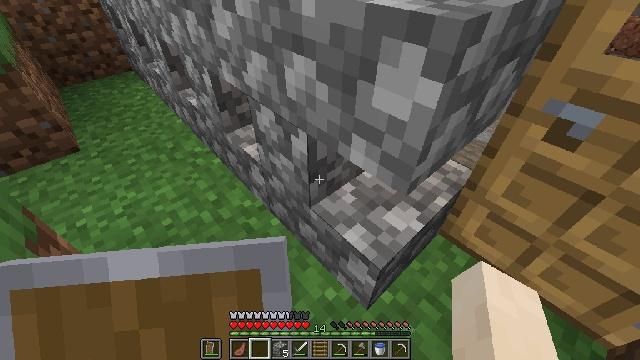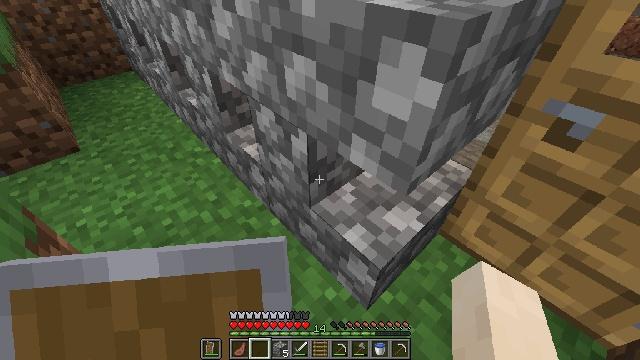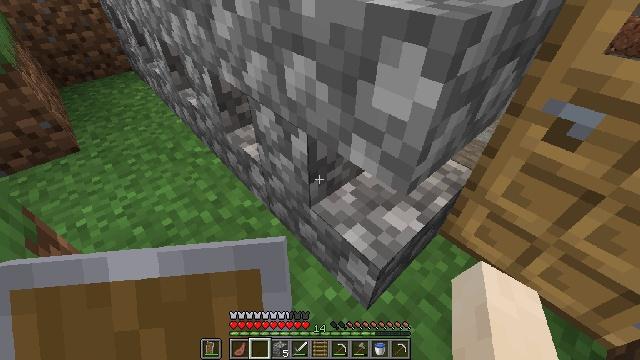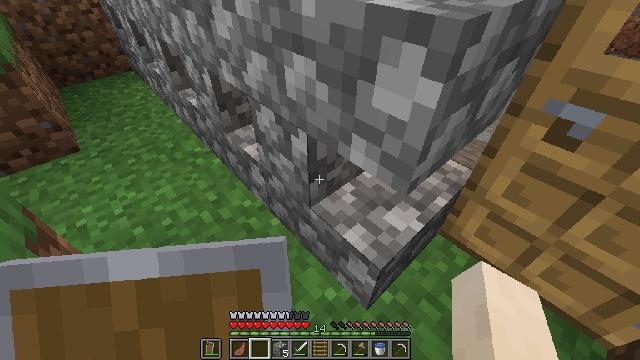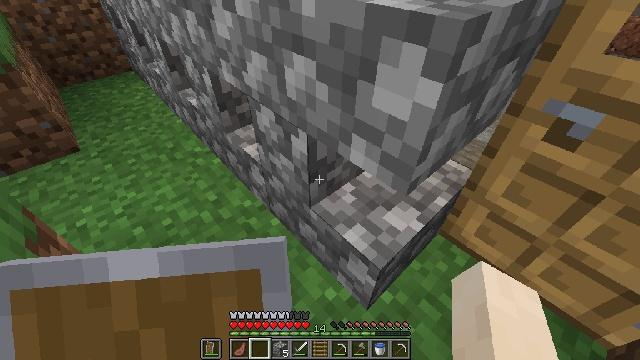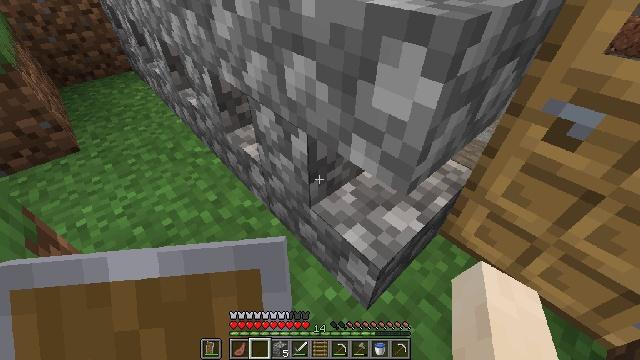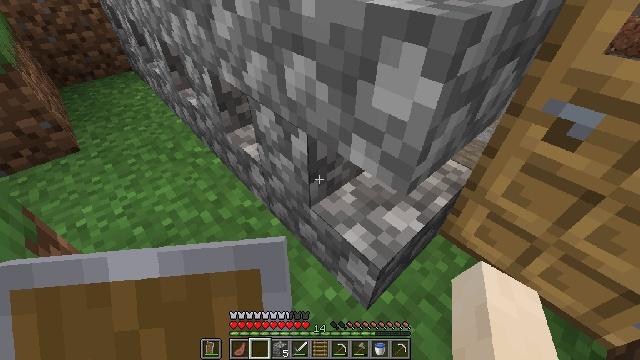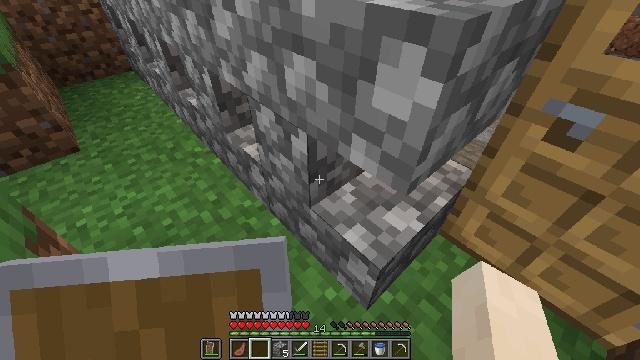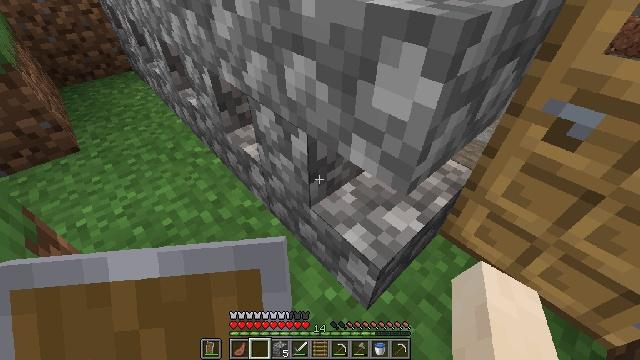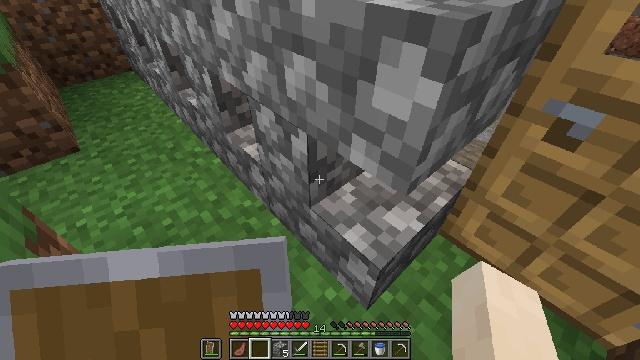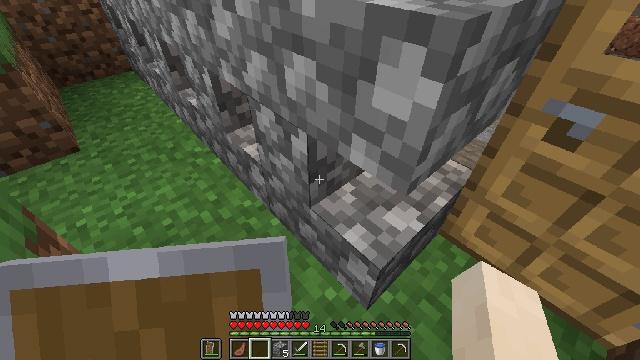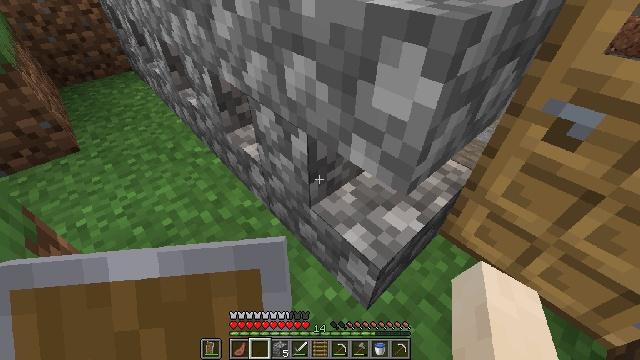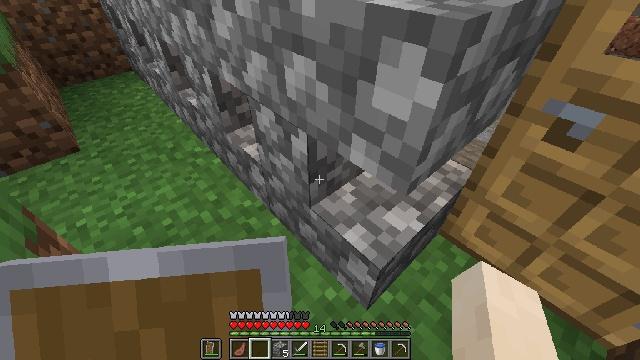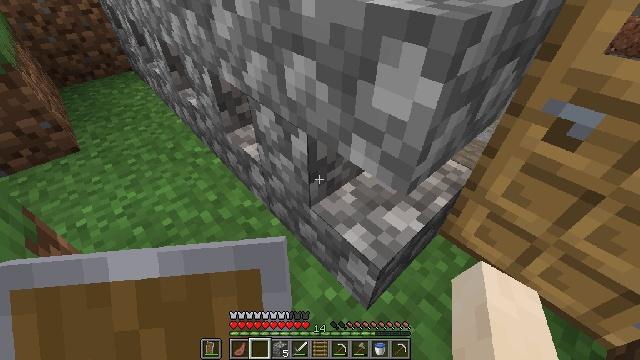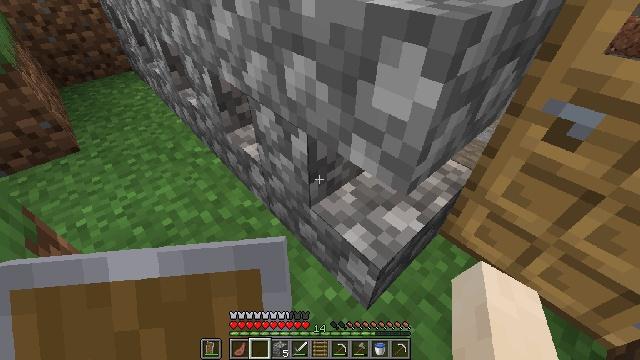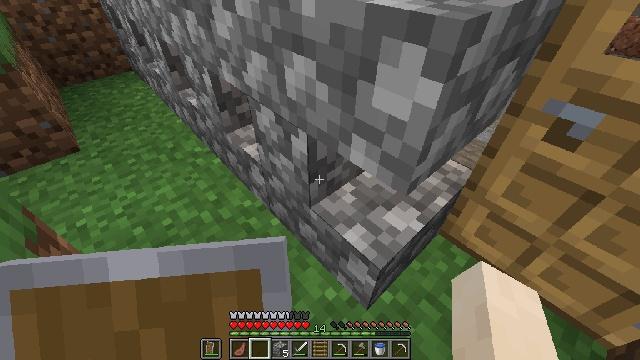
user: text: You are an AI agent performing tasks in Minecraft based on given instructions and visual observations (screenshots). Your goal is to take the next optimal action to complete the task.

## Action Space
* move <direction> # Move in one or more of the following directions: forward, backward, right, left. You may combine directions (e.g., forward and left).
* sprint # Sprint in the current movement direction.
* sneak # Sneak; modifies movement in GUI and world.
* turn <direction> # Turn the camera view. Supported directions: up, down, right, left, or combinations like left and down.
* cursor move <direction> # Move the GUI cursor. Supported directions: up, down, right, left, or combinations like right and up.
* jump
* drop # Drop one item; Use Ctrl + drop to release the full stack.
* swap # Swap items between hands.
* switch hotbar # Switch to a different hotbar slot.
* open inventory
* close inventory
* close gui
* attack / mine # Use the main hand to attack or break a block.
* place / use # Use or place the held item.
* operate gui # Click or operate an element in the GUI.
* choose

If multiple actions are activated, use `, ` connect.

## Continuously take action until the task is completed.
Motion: motion action
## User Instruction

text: craft item air
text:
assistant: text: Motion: no_op
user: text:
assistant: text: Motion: no_op
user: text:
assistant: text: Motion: no_op
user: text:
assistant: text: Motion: no_op
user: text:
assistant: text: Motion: no_op
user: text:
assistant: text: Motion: no_op
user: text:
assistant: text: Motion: no_op
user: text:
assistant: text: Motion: no_op
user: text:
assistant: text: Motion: no_op
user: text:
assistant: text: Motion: no_op
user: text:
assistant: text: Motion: no_op
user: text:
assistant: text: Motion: no_op
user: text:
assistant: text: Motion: no_op
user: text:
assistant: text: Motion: no_op
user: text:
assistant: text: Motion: no_op
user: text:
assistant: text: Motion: no_op
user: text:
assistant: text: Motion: no_op
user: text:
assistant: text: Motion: no_op
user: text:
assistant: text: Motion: no_op
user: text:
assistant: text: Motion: no_op
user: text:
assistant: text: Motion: no_op
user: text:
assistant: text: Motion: no_op
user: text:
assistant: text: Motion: no_op
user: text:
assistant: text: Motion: no_op
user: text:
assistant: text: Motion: no_op
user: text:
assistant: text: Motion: no_op
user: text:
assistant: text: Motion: no_op
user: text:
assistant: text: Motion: no_op
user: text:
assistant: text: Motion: no_op
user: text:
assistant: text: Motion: no_op